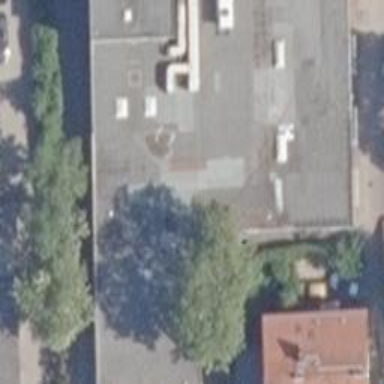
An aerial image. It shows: Bakery.